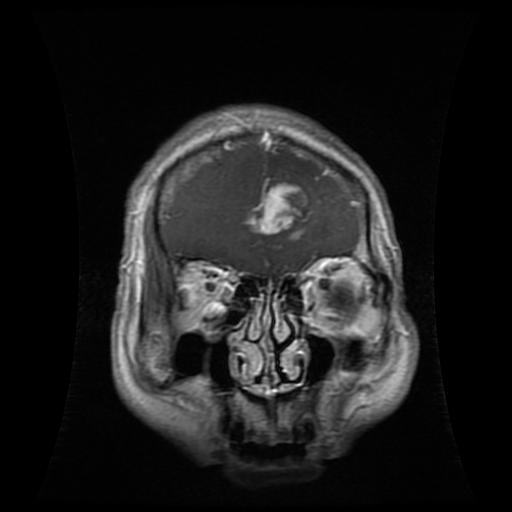
Label: glioma